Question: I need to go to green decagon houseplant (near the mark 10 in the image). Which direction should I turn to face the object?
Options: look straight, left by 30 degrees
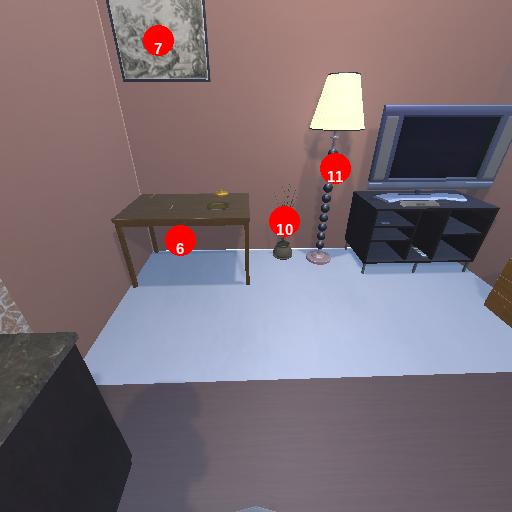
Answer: look straight